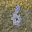
Label: 6